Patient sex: M
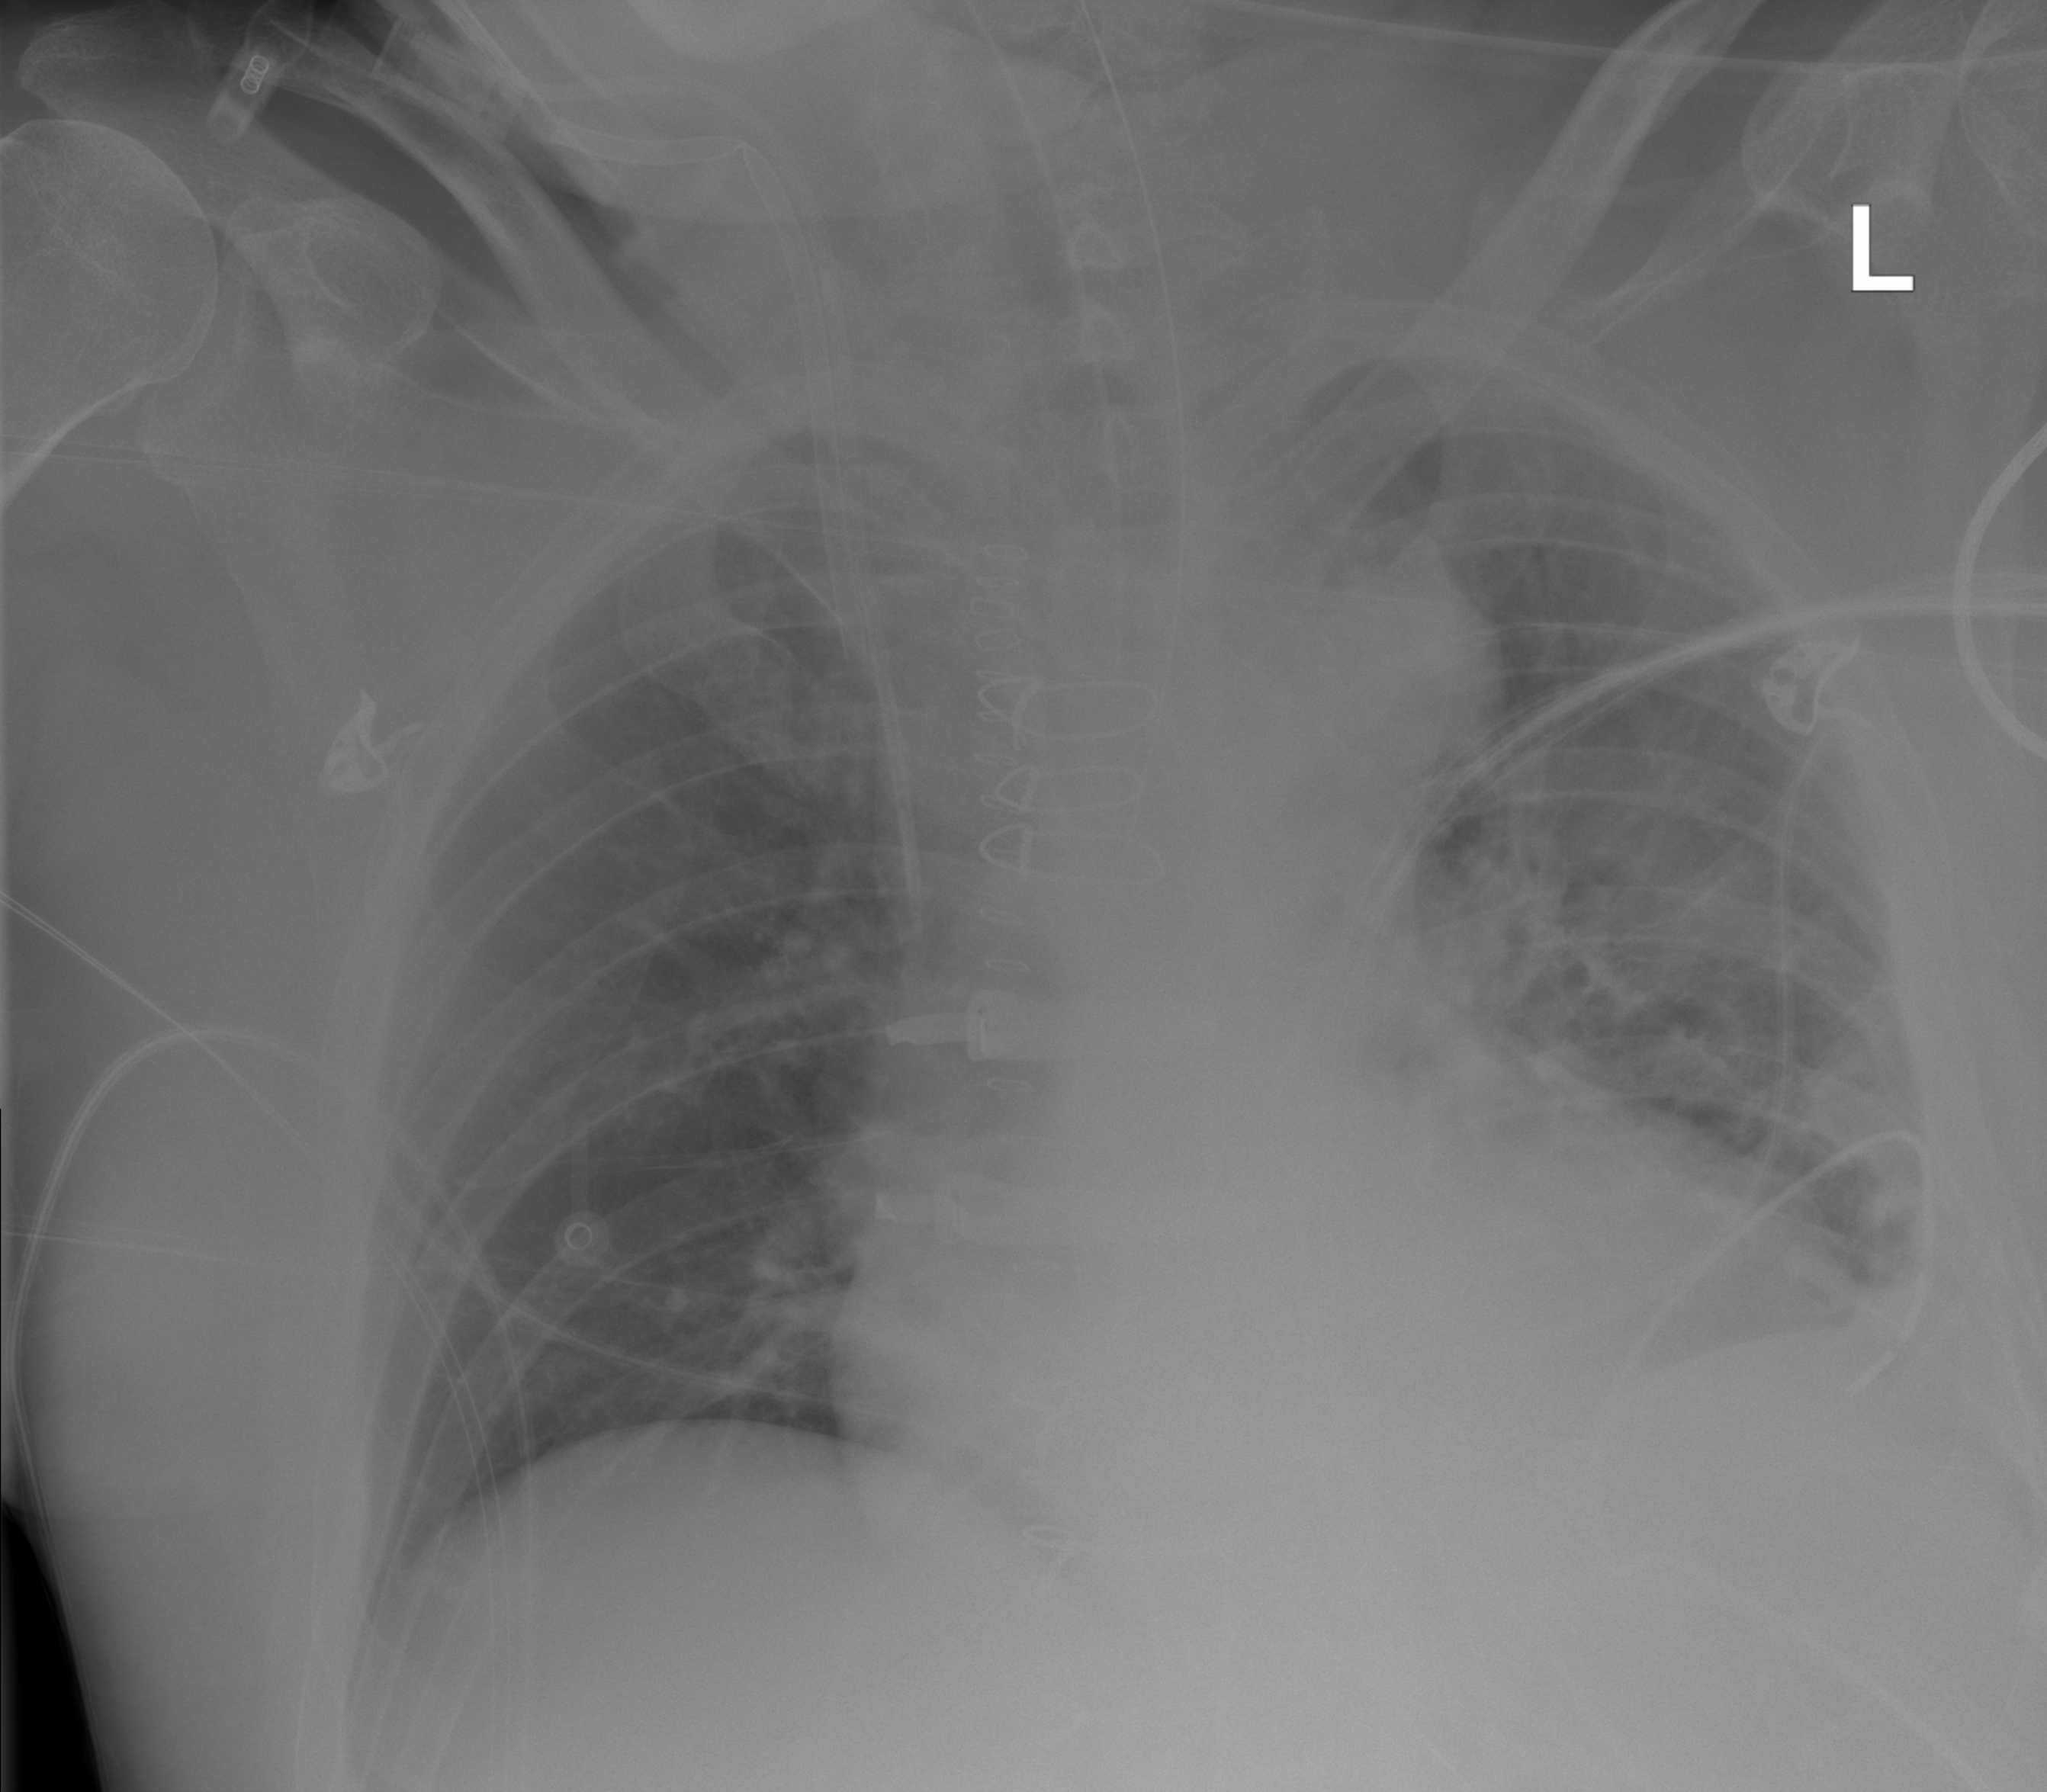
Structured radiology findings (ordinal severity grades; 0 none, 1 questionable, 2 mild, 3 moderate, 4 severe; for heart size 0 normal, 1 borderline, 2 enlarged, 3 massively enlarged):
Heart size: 2
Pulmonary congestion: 1
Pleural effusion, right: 0
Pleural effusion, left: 0
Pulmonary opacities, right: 0
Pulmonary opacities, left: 0
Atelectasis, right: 0
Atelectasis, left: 2